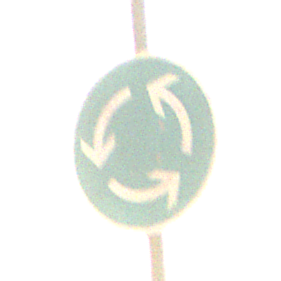
Verkehrszeichen: Kreisverkehr
Umgebung: Outdoor, Nature
Tageszeit: SunriseSunset
Wetter: PartlyCloudy
Licht: Natural
Jahreszeit: NotSpecified
Kontrast: MediumContrast